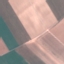
Land use / land cover: AnnualCrop